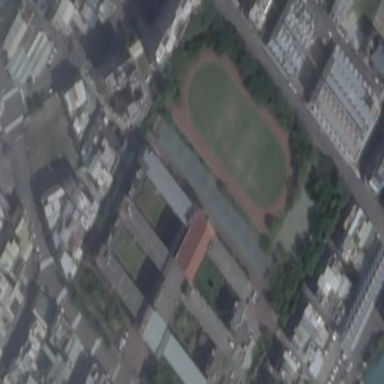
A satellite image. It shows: Basketball court on leisure land pitch.